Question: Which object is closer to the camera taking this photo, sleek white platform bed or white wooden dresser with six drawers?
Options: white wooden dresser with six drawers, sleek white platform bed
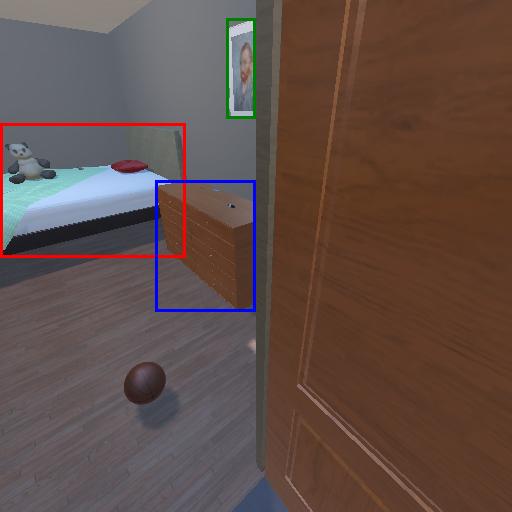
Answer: white wooden dresser with six drawers